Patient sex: M
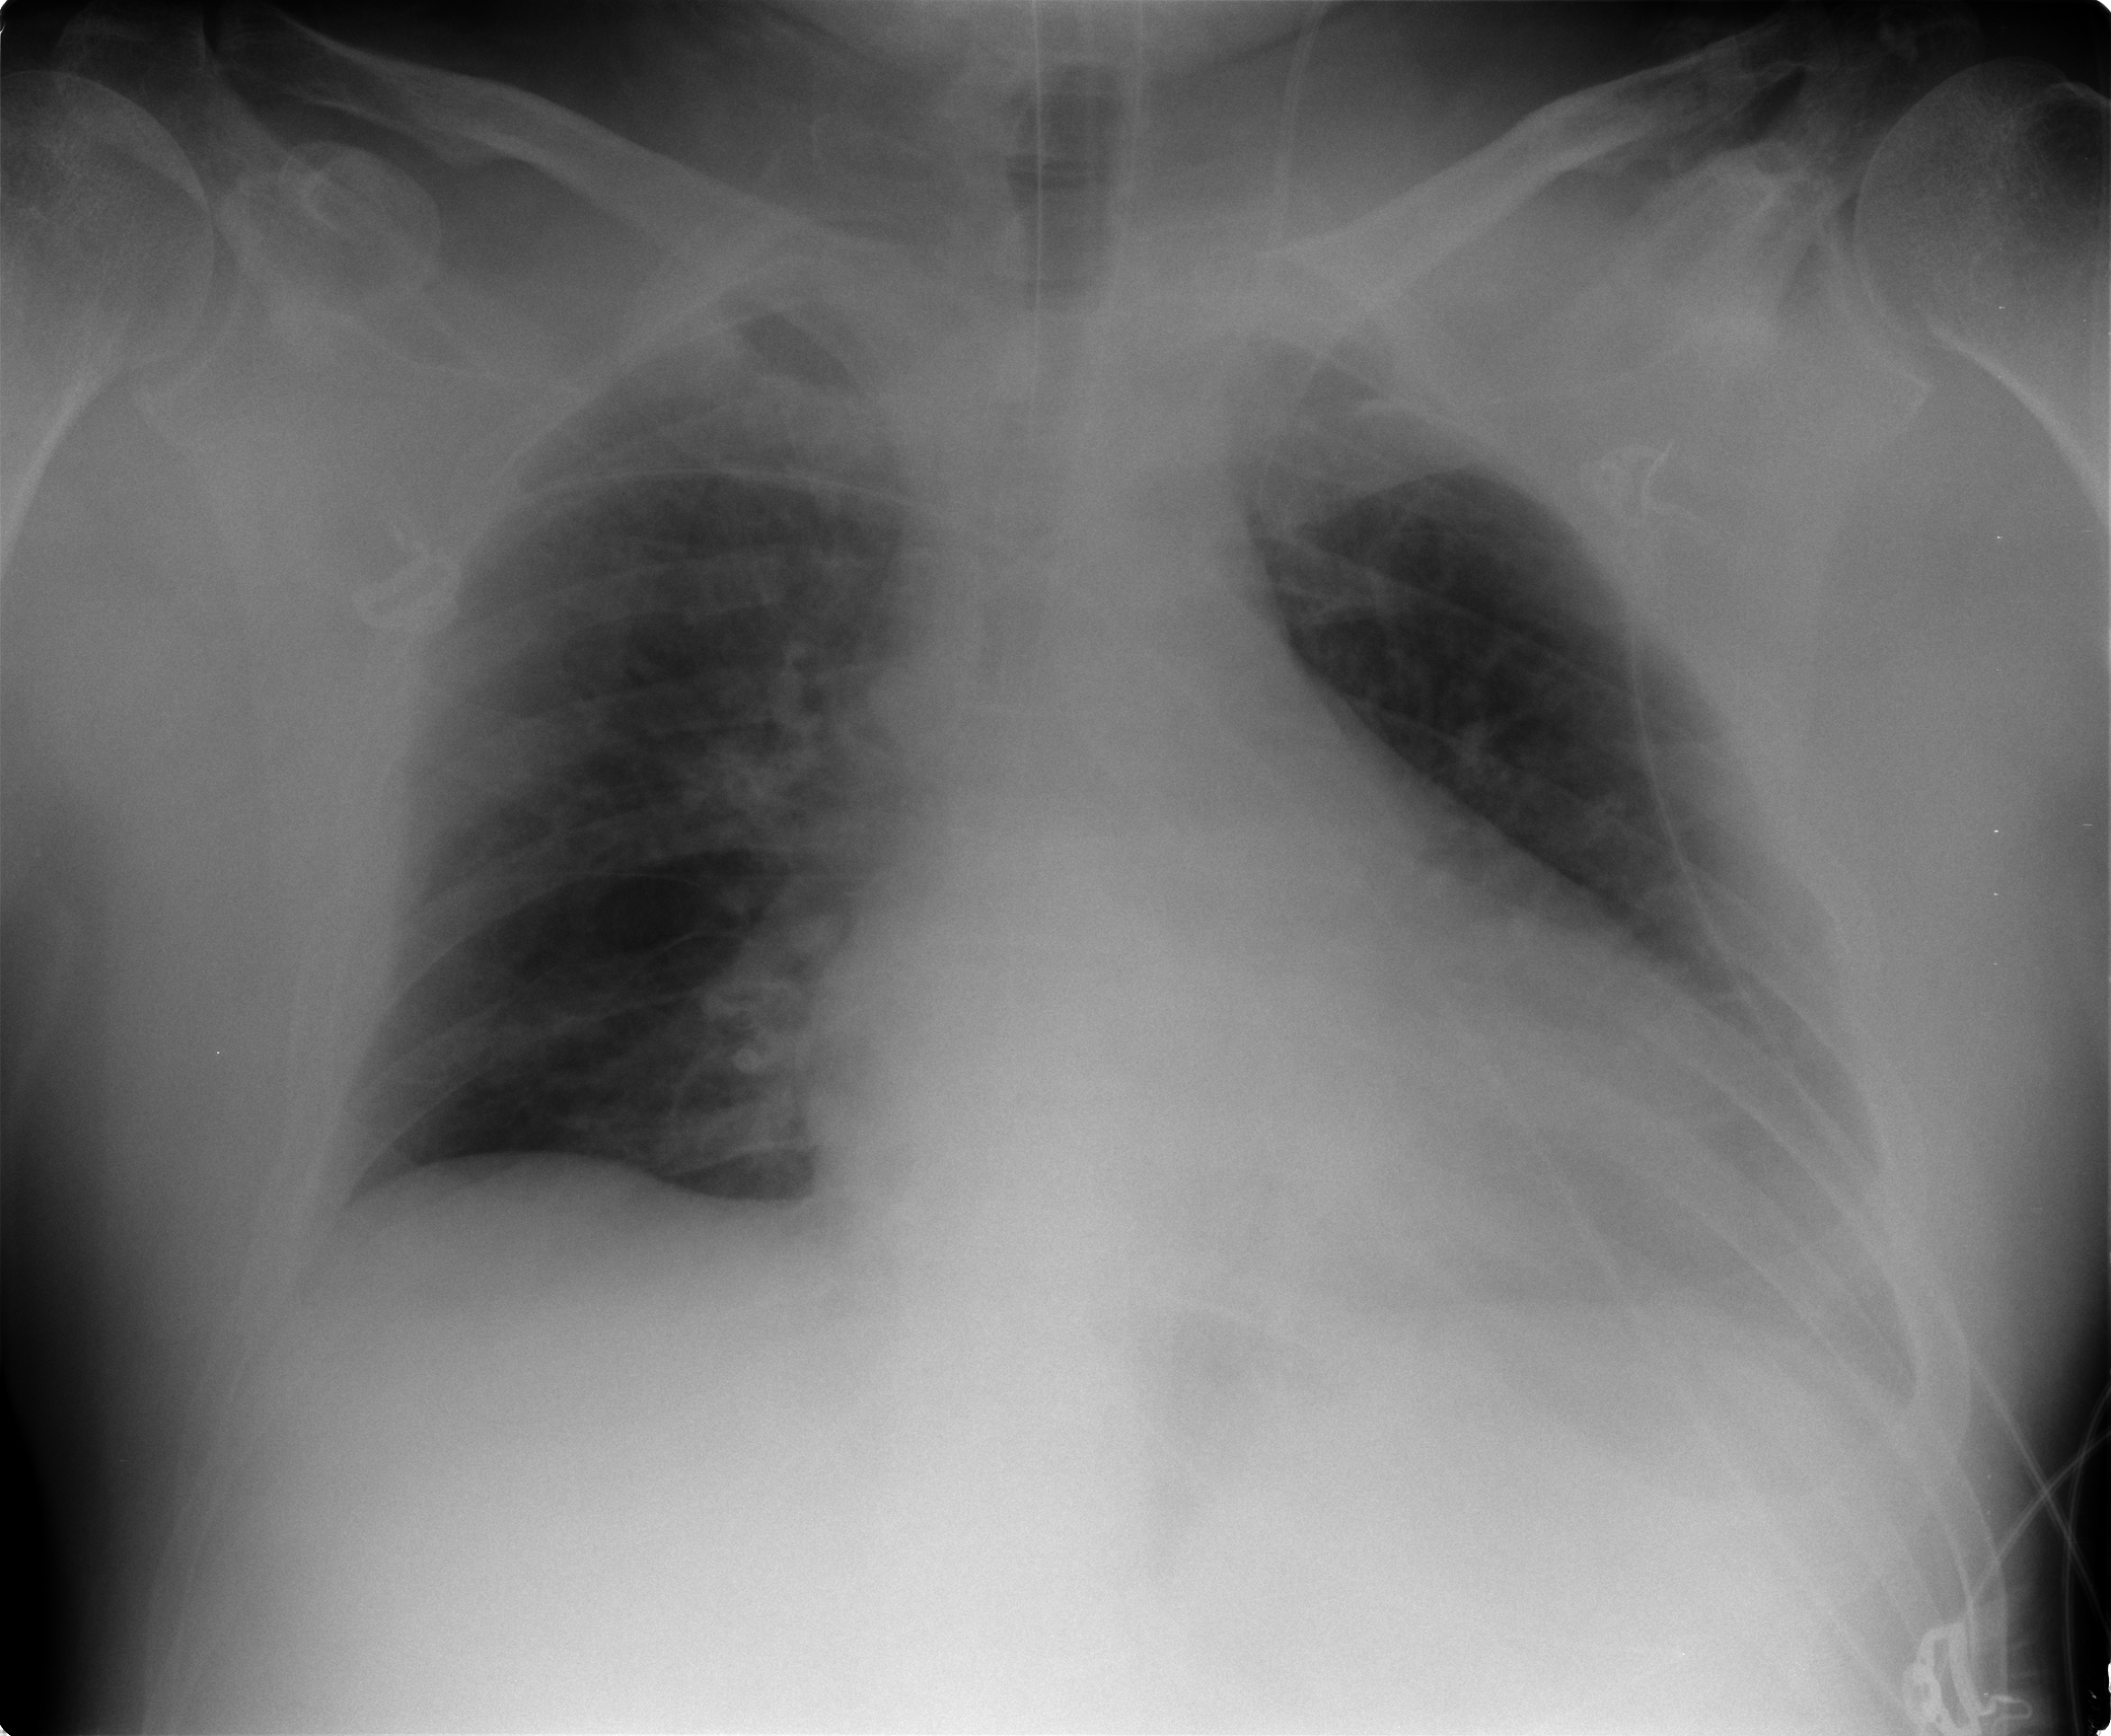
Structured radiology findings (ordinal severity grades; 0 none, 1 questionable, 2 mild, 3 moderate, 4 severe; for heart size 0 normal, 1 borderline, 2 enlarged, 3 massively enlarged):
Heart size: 2
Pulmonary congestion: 0
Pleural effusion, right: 0
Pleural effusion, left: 0
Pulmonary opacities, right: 0
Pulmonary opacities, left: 0
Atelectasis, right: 2
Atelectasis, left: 0